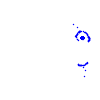
Particle: kaon